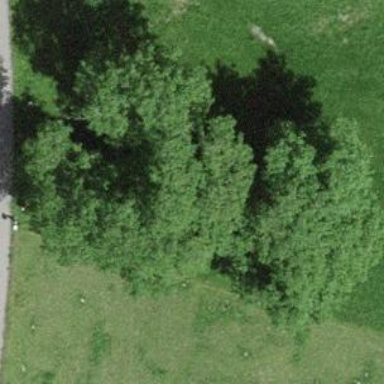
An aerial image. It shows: Single tag "natural: tree."